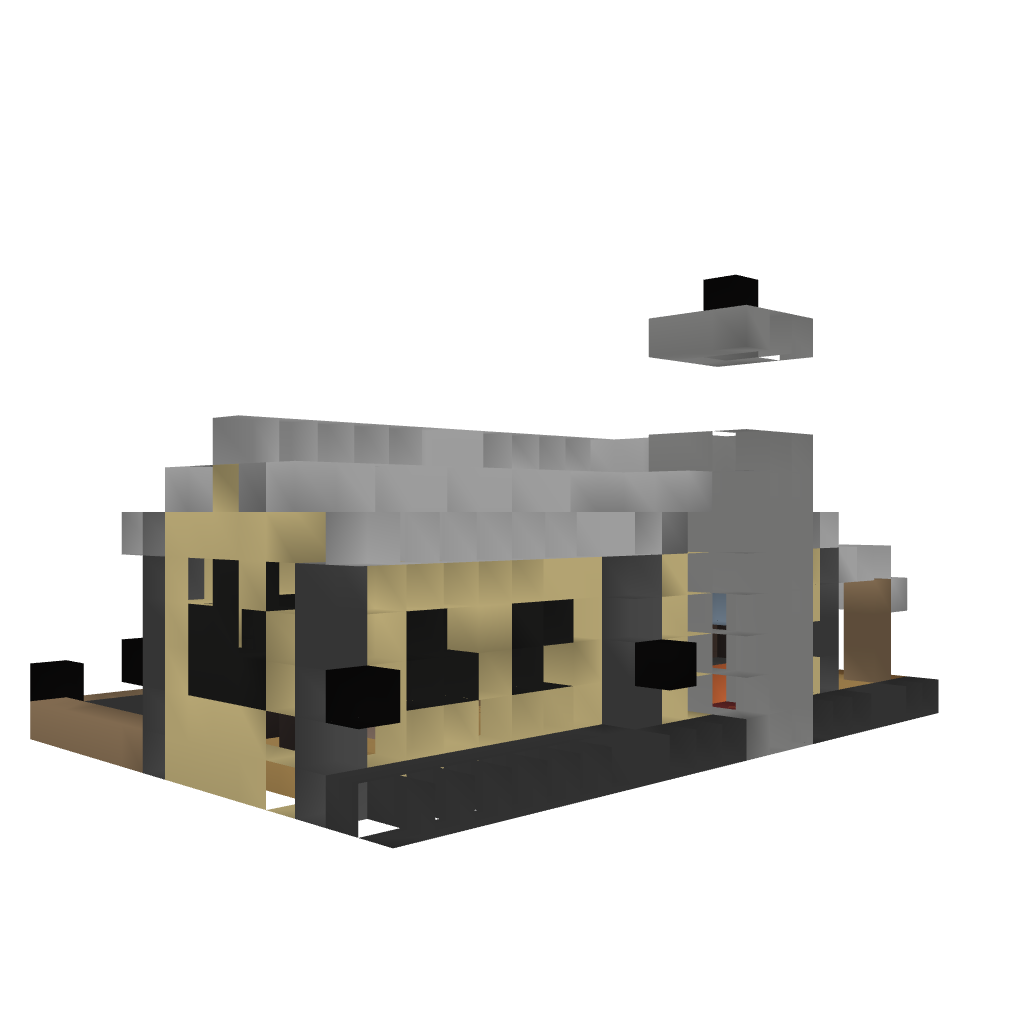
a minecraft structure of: Forrest House